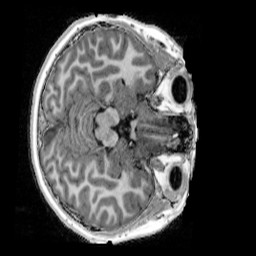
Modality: UNIT1_denoised
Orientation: axial
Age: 11
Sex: female
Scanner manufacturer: siemens
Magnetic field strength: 3 T
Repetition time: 4 s
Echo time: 0.00303 s